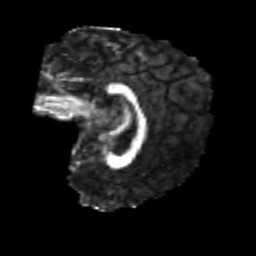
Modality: FA
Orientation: sagittal
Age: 21
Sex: female
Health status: healthy
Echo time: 0.074 s